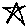
Label: star